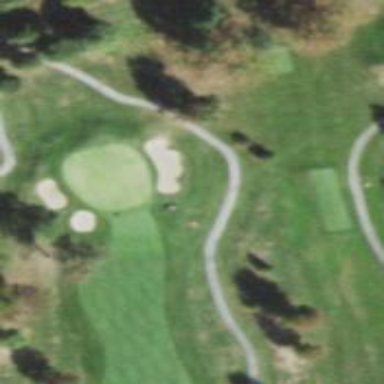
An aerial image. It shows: Service road designated as golf cart path.